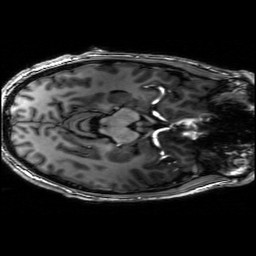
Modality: T1w
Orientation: axial
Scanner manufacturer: siemens
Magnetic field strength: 6.98 T
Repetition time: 2.28 s
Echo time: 0.00258 s